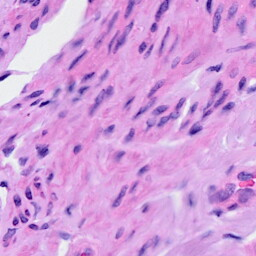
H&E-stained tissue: Ovarian